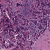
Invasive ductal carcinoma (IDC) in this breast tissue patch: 1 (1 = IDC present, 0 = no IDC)